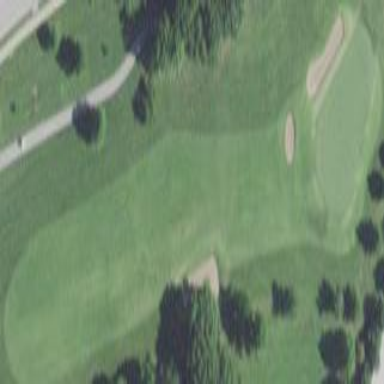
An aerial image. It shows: Golf fairway surrounded by grass.